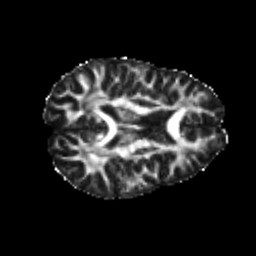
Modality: FA
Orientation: axial
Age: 24
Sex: female
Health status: healthy
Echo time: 0.074 s